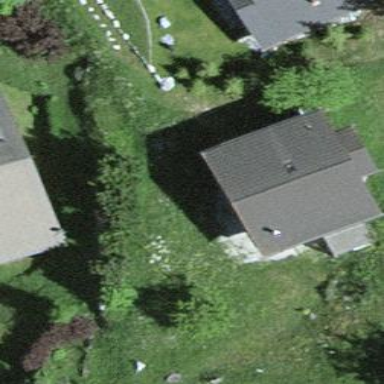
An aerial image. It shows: Simple house.